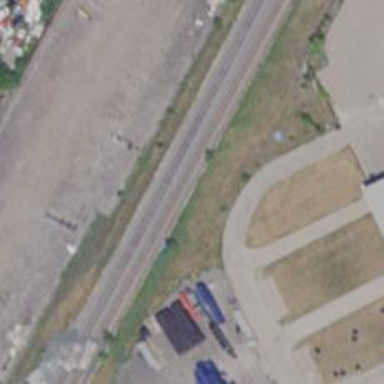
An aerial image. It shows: Abandoned railway.